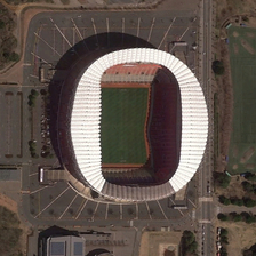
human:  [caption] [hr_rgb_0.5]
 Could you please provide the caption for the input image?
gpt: Greening trees near parking lots and stadiums.

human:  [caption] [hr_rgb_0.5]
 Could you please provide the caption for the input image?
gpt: Parking lot and several green trees near the stadium.

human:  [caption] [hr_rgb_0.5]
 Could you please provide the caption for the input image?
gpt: A parking lot and several green trees are close to a stadium.

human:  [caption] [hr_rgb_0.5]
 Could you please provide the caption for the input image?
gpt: The parking lot and some green trees are near the stadium.

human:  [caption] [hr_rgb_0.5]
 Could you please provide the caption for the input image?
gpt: Parking lots and some green trees near the stadium.